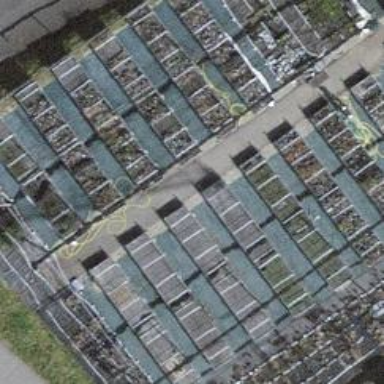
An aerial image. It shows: Greenhouse used for horticulture.